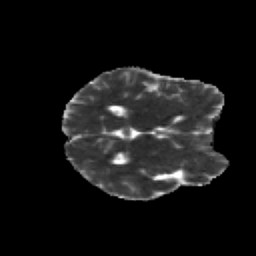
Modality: MD
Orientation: axial
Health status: healthy
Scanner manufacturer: siemens
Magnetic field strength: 3 T
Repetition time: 12 s
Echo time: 0.092 s